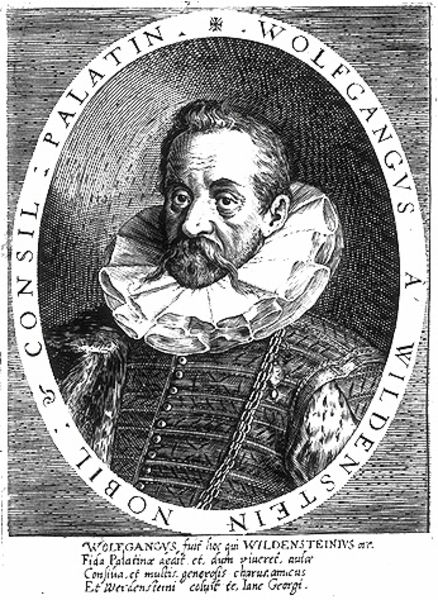
Titel: Bildnis des Wolfgang von Wildenstein
Künstler: Dominicus Custos
Institution: (Seriendruck)
Schlagwörter: dunkel, mann, schatten, grau, hell, hintergrund, licht, mund, nase, ohr, profil, schwarz, stirn, weiss, blick, alt, bart, schnurrbart, augen, barock, falten, gesicht, kleidung, kragen, pelz, rahmen, ärmel, bildnis, halskrause, niederlande, portrait, porträt, haare, mantel, reich, adel, blatt, brustbild, england, kinn, ohren, schulter, kreis, oval, rund, holzschnitt, schrift, alter mann, kette, grafik, graphik, rand, französisch, material, schnäuzer, schnurbart, inschrift, streifen, stofflichkeit, knöpfe, knopfleiste, medaillon, druck, druckgraphik, schwarzweiss, radierung, schrafur, stich, seite, text, uniform, buchstaben, schraffiert, proträt, krause, älter, politiker, namen, rom, wams, zugeknöpft, gelehrter, kröse, zeilen, persönlichkeit, kupferstich, palatin, latein, lateinisch, einblattdruck, umschrift, mächtig, mühlradkragen, nobel, wolfgang, consil, be, wolfgangus, wildenstein, wolfgang von wildenstein, wofgang, geheimrathsecken, wildestein